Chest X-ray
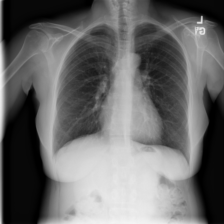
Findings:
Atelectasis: negative
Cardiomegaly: negative
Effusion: negative
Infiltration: negative
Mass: negative
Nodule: negative
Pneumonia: negative
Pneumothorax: negative
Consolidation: negative
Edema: negative
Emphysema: negative
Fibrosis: negative
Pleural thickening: negative
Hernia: negative